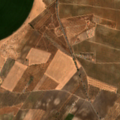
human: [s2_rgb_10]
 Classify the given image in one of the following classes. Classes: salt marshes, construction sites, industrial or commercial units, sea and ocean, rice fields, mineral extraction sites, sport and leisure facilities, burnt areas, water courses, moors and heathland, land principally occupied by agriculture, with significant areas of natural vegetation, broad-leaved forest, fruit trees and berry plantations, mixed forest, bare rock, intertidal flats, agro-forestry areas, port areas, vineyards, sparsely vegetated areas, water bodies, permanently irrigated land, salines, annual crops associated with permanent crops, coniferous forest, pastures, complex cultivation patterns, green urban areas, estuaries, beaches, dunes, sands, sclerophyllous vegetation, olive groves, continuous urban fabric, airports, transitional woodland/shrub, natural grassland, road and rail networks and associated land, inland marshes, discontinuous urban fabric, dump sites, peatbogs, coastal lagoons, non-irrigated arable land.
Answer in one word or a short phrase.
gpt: permanently irrigated land, olive groves